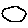
Label: circle